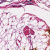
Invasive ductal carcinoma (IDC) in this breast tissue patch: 0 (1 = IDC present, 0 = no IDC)